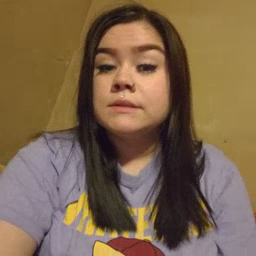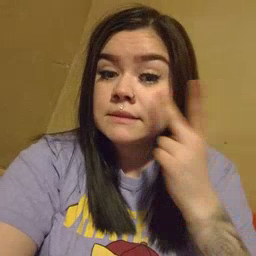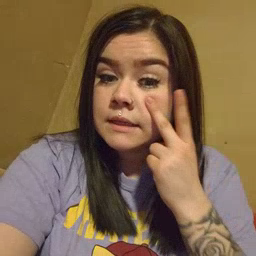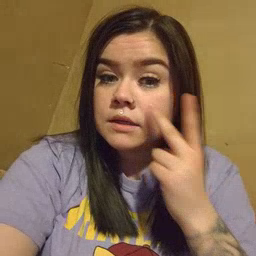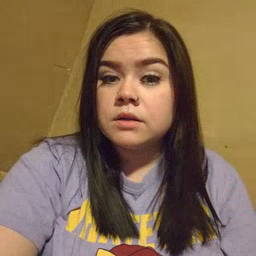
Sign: see